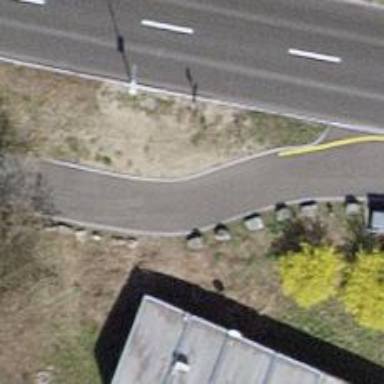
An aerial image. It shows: Asphalt track with grade1 tracktype suitable for agricultural vehicles.